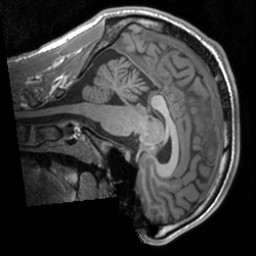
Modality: T1w
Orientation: sagittal
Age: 23
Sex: male
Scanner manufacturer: siemens
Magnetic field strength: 3 T
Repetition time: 1.9 s
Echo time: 0.00226 s